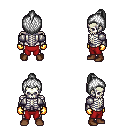
a pixel art fantasy rpg character, male body template, skeleton, steel arm armor, red pants, white short topknot hairstyle, gold gloves, brown shoes, four views (front, back, left, right), 2x2 character sprite sheet, small pixel art, hard edges, no anti-aliasing